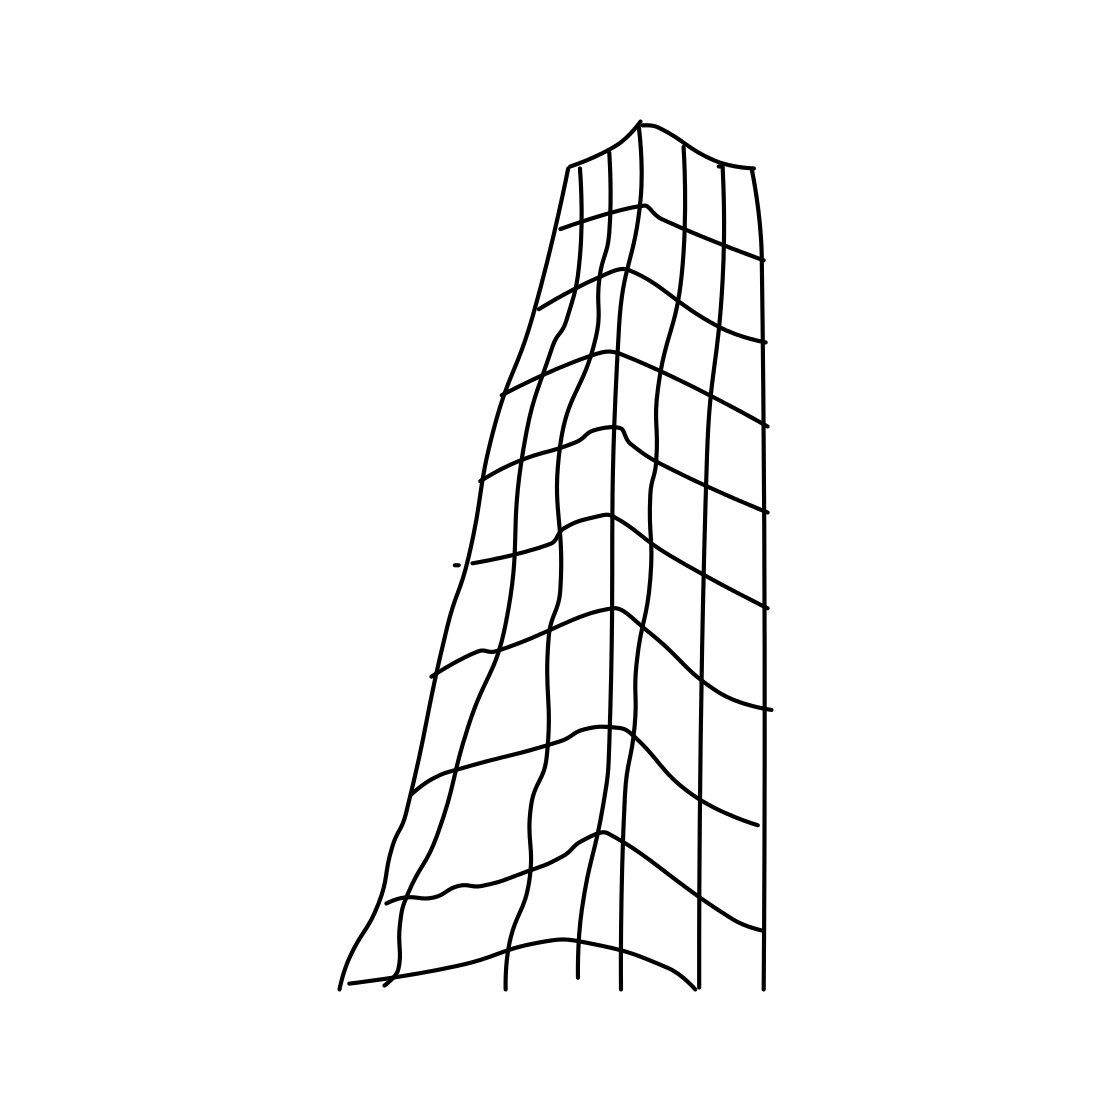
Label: skyscraper